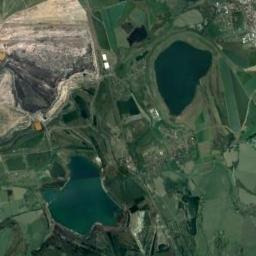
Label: lake